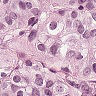
Metastatic tissue present: yes